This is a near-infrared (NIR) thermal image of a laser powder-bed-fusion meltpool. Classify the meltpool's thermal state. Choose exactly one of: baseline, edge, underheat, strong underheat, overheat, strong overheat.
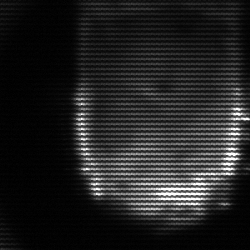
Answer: baseline